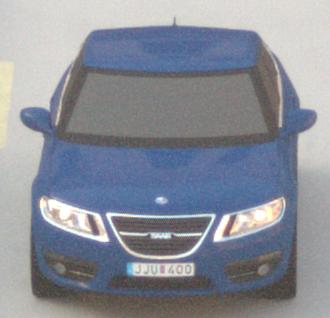
Make: Saab
Model: 5-Sep
Detailed model: 9-5 1.6T
Model produced from: 2010/06
Model produced until: 2011/12
Doors: 4
Color: blue
Road condition: dry road
Daytime: sunrise or sunset
Contrast: low contrast